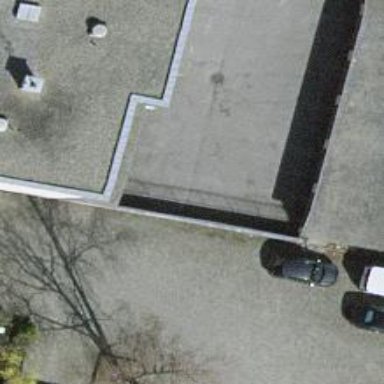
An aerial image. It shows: Wall is shown in the image.